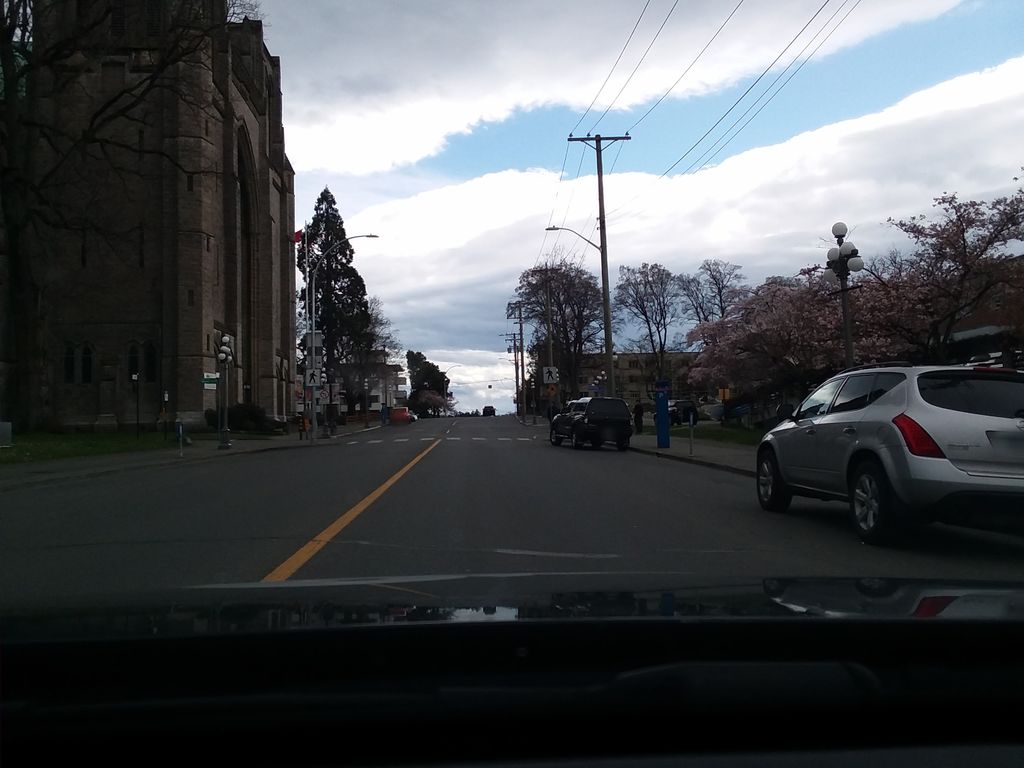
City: victoria